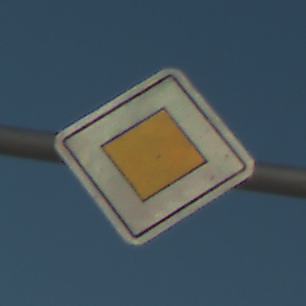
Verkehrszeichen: Vorfahrtsstrasse
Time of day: SunriseSunset
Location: Outdoor (Beach)
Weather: Clear
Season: NotSpecified
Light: Natural